Question: I have tried all the advice I can find on stackoverflow and google, but nothing I can find will prevent the Code Cleanup option of resharper from creating headers in every file like this:
'''
// --------------------------------------------------------------------------------------------------------------------
// <copyright file="FishBiscuits.cs" company="">
//
// </copyright>
// <summary>
//
// </summary>
// --------------------------------------------------------------------------------------------------------------------
'''
I have VS2012, StyleCop and Resharper. In StyleCop I have disabled all the attributes about requiring documentation headers. In Resharper I have disabled anything that looked like it might help. When I go to code clean-up in the list of things it's going to do it has some options like 1600, 1604, 1609 as Yes but Update File Header as No.

In StyleCop settings, 1600, 1609 and 1610 are unchecked, as well as all of the File Headers options.
The only thing I can think of is that these settings are changed by right clicking the project and going to Stylecop Settings, so perhaps they aren't the global settings that Resharper is reading. I can't find any way to alter a global stylecop settings file though.
Any ideas?
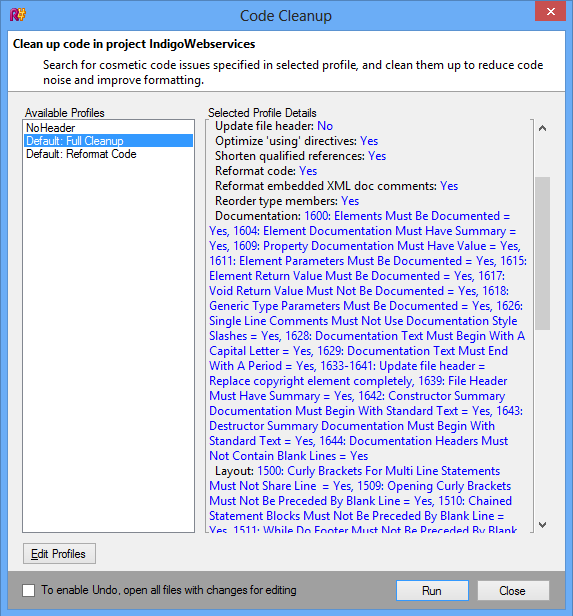
Answer: Looks like this is down to the option in your cleanup profile, combined with whatever is in in the ReSharper options.
If you already have a custom cleanup profile, you can just untick under the the C# section of the profiles options in the section in ReSharpers options, if you are using one of the default profiles, then removing all of the text under in ReSharpers options should stop this from happening.
You mentioned you use StyleCop, looks like you need to look for the section under the ReSharper options, and untick .
<URL>